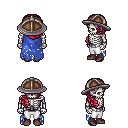
a pixel art fantasy rpg character, male body template, skeleton, blue tattered cape, white pants, ruby red right-swept hairstyle, chain helm, maroon shoes, four views (front, back, left, right), 2x2 character sprite sheet, small pixel art, hard edges, no anti-aliasing